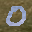
Label: 0